Field crop: maize
Growth stage: 2
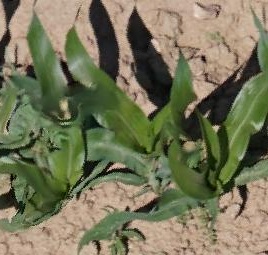
Species: maize